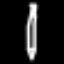
Label: pencil